Aerial crown-view tile of a tropical tree (Barro Colorado Island, Panama), acquired 20250414:
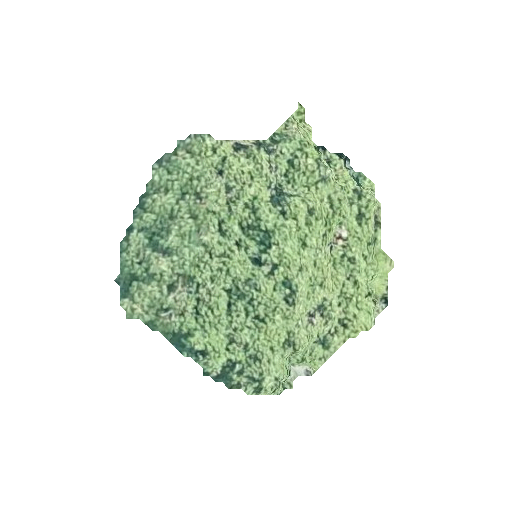
Species: Zanthoxylum ekmanii
GBIF accepted scientific name: Zanthoxylum ekmanii
Crown area: 79.417 m²